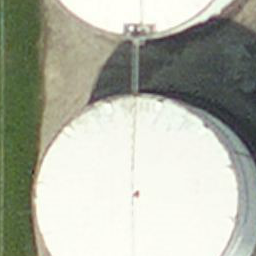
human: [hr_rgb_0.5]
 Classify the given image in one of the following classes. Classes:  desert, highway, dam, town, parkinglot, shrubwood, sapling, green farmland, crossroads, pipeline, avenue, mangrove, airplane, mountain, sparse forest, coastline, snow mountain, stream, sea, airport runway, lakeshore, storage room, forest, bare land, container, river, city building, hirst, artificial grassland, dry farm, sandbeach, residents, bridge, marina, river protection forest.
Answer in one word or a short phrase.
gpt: storage room